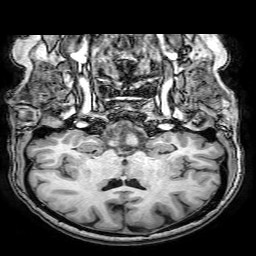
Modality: T1w
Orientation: sagittal
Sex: female
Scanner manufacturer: philips
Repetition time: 0.008213 s
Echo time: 0.00376 s